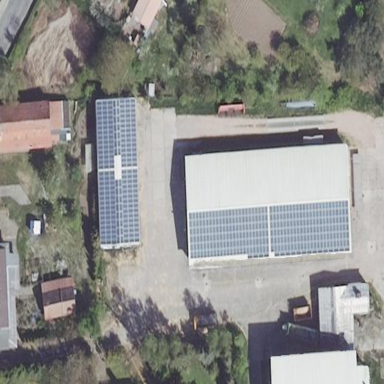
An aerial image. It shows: Solar photovoltaic panel generating electricity. It is small installation located on building.